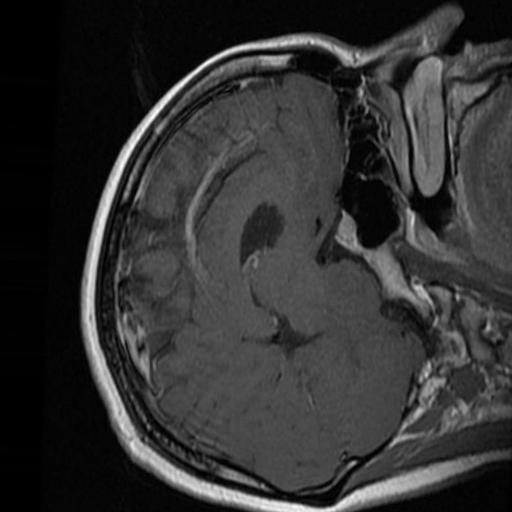
Label: brain_tumor